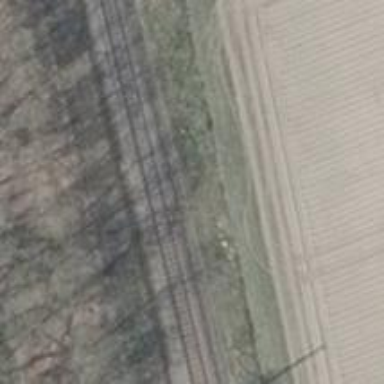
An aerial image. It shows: Railway signal.